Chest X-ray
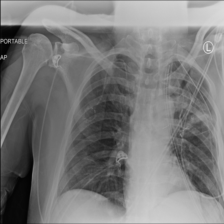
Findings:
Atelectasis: negative
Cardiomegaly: negative
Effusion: negative
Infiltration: positive
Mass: negative
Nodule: positive
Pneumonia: negative
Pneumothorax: positive
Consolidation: negative
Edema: negative
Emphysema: negative
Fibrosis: negative
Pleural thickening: negative
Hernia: negative